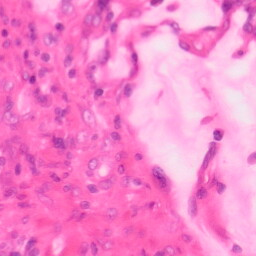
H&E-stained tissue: Colon